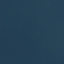
Land use / land cover class: SeaLake